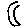
Label: moon